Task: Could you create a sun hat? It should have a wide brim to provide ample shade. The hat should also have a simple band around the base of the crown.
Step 93:
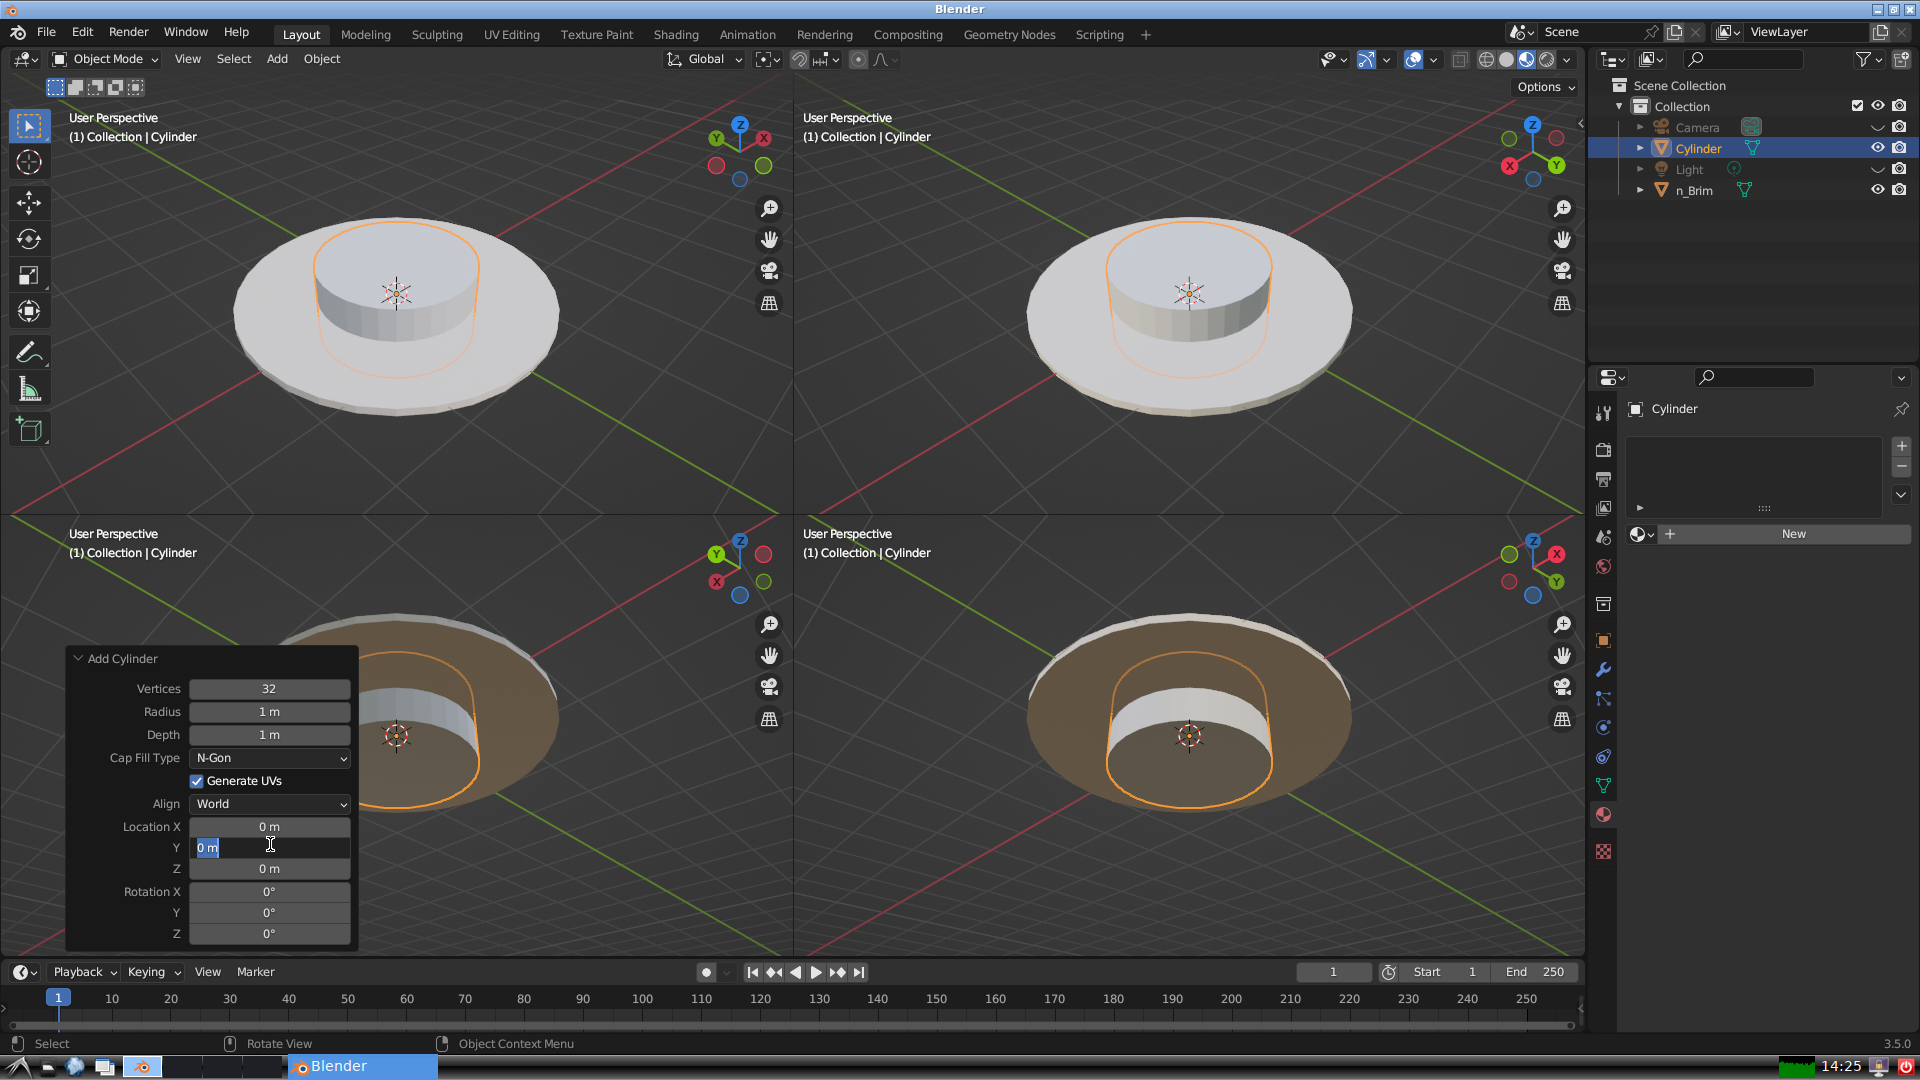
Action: input_text: 0.0